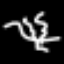
Label: squiggle